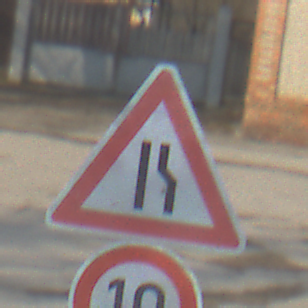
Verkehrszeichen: EinseitigVerengteFahrbahnRechts
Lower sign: Geschwindigkeit10
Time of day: MorningAfternoon
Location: Outdoor (Suburban)
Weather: PartlyCloudy
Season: NotSpecified
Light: Natural